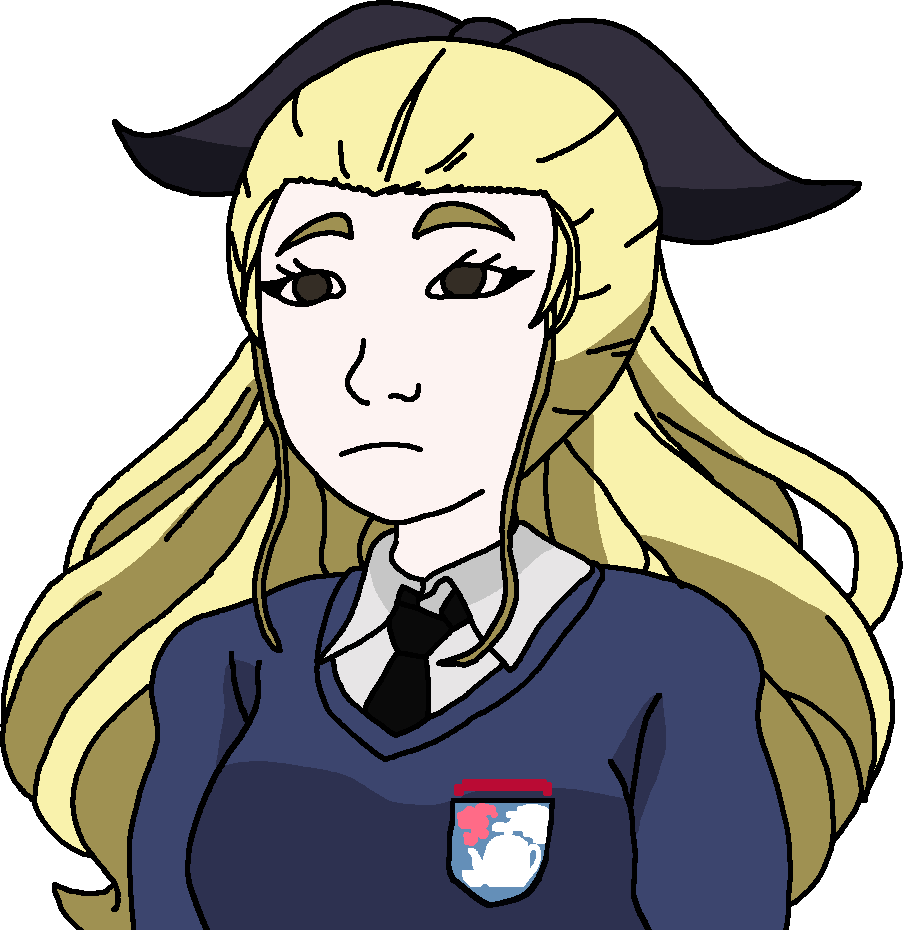
Label: 5_Doomer_Girl